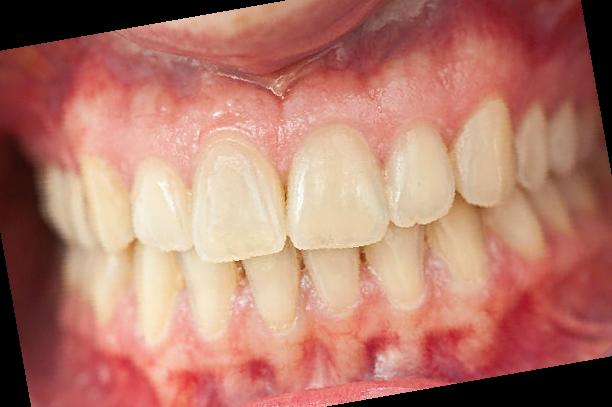
Condition: Gingivitis